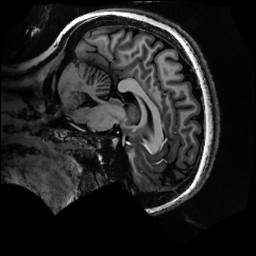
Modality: MP2RAGE
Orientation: sagittal
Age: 22
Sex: female
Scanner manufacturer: siemens
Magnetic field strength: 6.98 T
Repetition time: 6 s
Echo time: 0.00283 s